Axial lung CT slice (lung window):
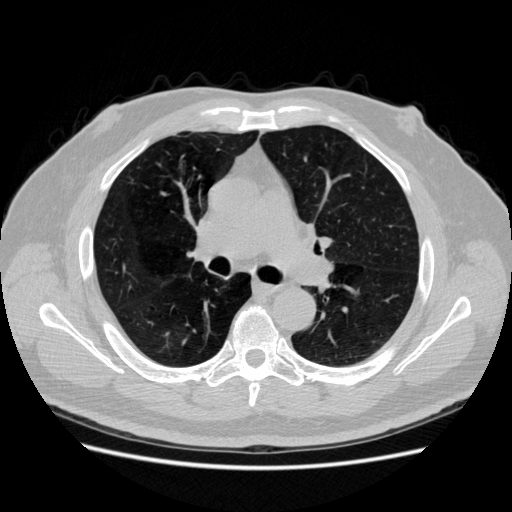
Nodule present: no